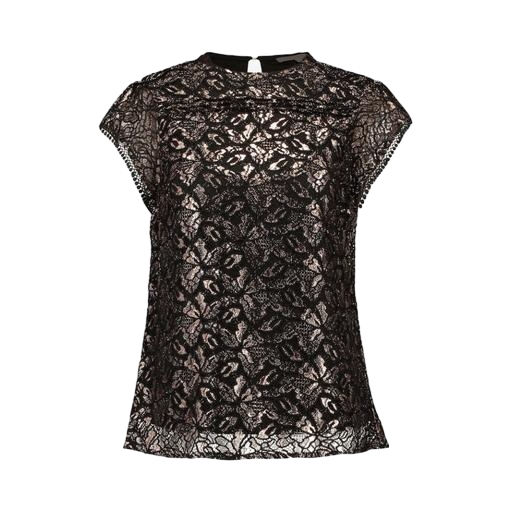
multicolor lace short-sleeve top only macy, black ruby lace high neck top, black lace-print cap-sleeve blouse, white background